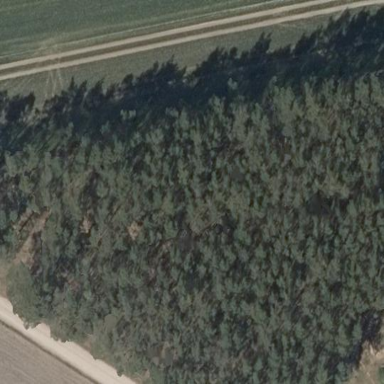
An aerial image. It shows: Forest area dominated by needle-leaved trees.